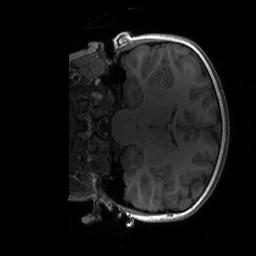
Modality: T1w
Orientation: coronal
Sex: female
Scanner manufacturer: siemens
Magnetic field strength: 3 T
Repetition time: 1.9 s
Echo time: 0.00243 s